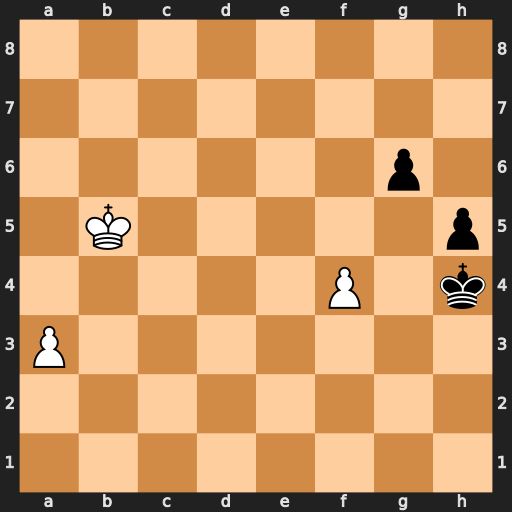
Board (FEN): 8/8/6p1/1K5p/5P1k/P7/8/8
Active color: w
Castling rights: -
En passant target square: -
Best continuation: a4 Kg4 a5